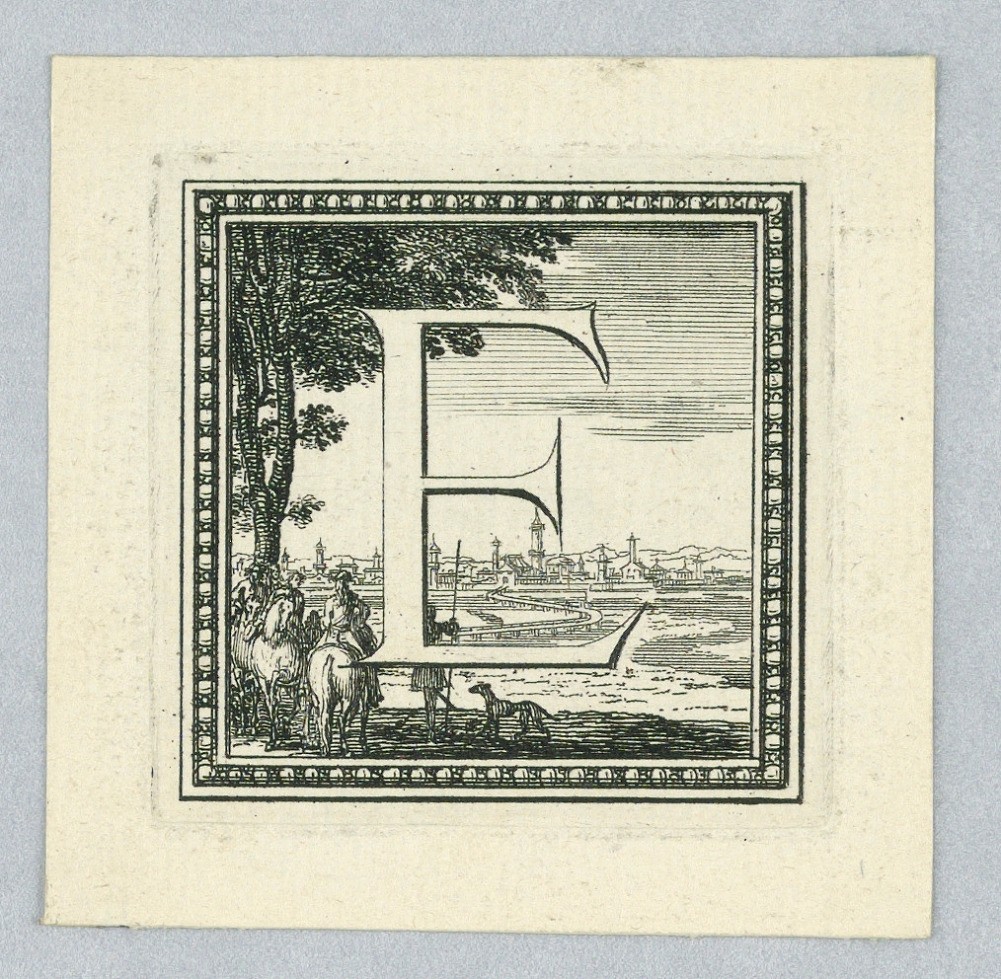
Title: Figural Letter, Capital E from a Story of Louis XIV of France
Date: ca. 1700
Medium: Etching with engraving on paper
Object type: Print
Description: Shown against a group of offices in the left foreground, and a town to which a long bridge leads. Moulded frame.